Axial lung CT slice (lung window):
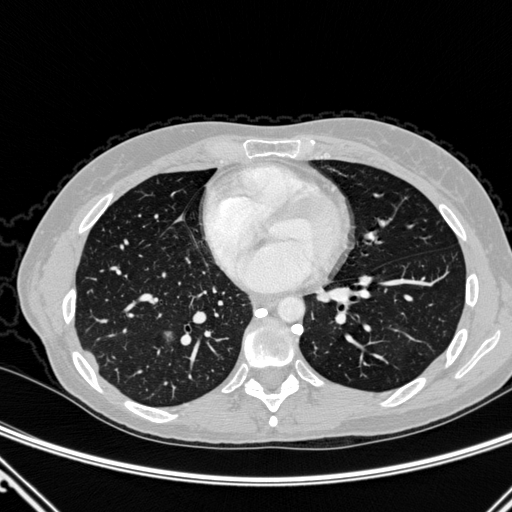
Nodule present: yes
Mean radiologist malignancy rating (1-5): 4.25